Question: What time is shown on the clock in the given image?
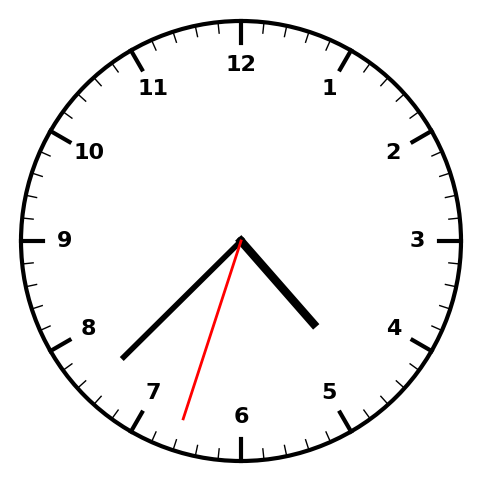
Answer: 04:37:33